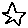
Label: star